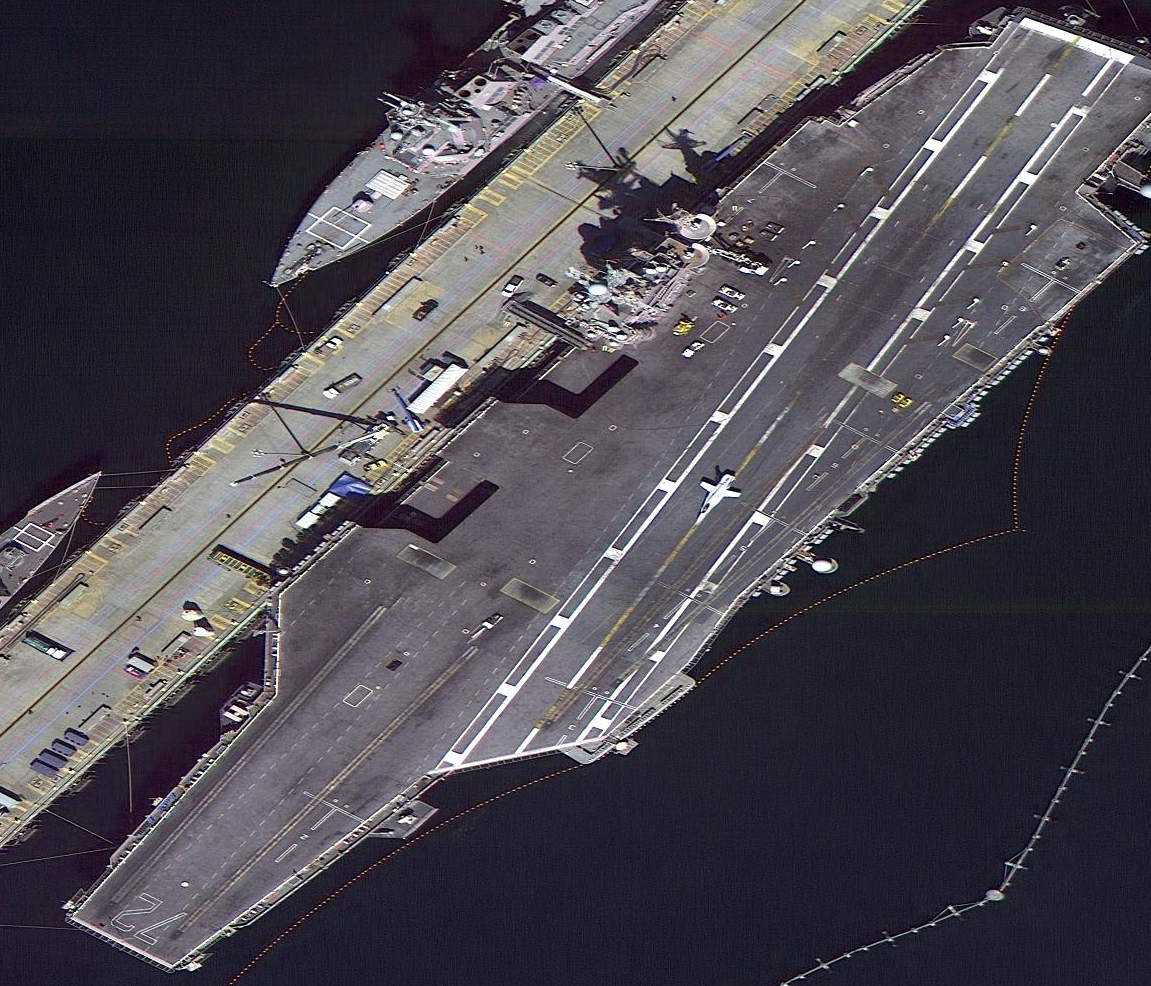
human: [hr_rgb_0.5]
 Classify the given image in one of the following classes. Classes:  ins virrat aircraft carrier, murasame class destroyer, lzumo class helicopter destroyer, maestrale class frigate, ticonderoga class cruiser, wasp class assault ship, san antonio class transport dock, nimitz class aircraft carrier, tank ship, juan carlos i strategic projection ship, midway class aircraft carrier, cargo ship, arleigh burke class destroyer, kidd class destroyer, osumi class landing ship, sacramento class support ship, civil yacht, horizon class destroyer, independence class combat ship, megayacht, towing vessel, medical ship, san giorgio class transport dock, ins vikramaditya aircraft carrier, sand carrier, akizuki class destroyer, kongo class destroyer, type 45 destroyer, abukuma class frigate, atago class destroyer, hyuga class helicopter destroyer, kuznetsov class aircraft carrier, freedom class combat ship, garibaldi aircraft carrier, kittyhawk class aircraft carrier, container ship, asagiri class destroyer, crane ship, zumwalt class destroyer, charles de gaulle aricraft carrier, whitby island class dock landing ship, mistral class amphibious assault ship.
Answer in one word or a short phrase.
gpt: Nimitz class aircraft carrier